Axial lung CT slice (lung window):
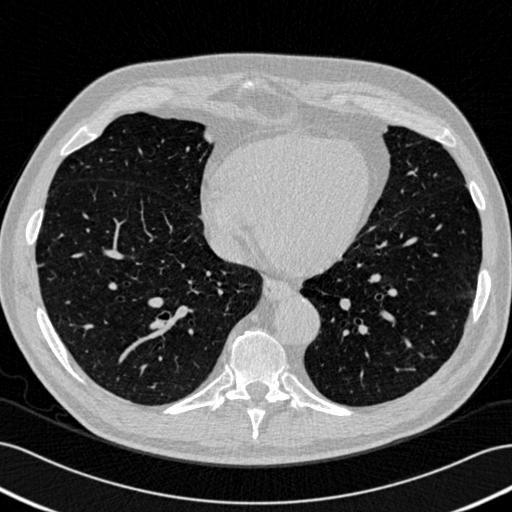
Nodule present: yes
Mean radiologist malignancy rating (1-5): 2.5